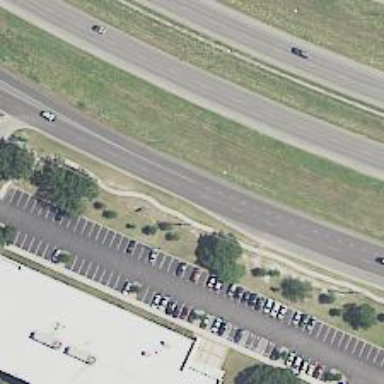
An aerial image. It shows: Secondary road with asphalt surface and frontage road.